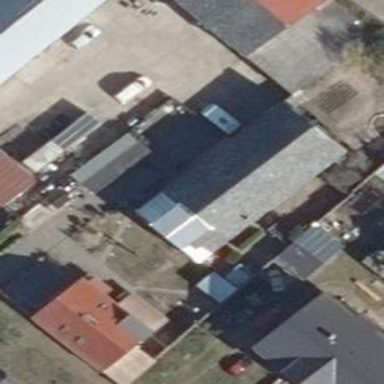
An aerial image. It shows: Building.